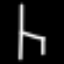
Label: chair